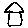
Label: house